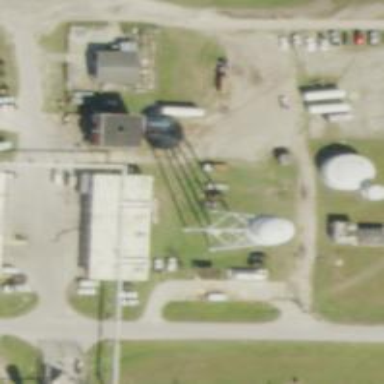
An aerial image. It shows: Water tower that is man-made.